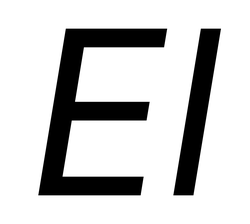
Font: Inter-Italic_Italic